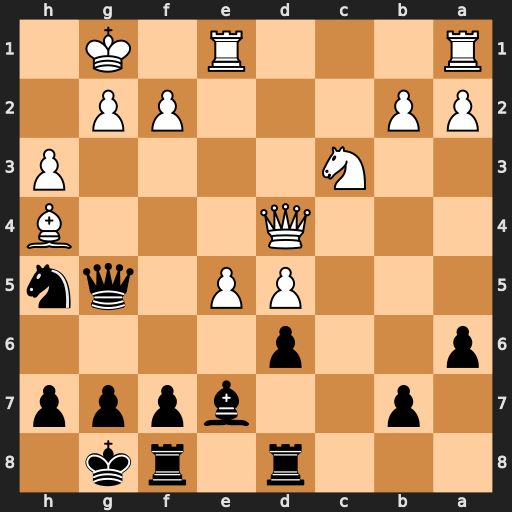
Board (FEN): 3r1rk1/1p2bppp/p2p4/3PP1qn/3Q3B/2N4P/PP3PP1/R3R1K1
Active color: b
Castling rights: -
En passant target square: -
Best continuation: Qxh4 Qxh4 Bxh4